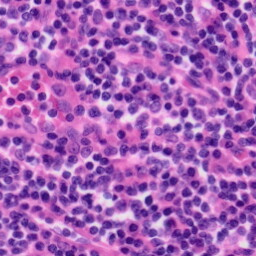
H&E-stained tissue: Tonsil